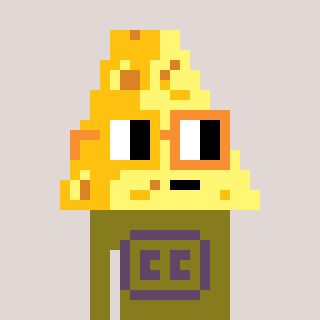
a pixel art character with square yellow and orange glasses, a cheese-shaped head and a gunk-colored body on a warm background